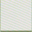
Piece: xx